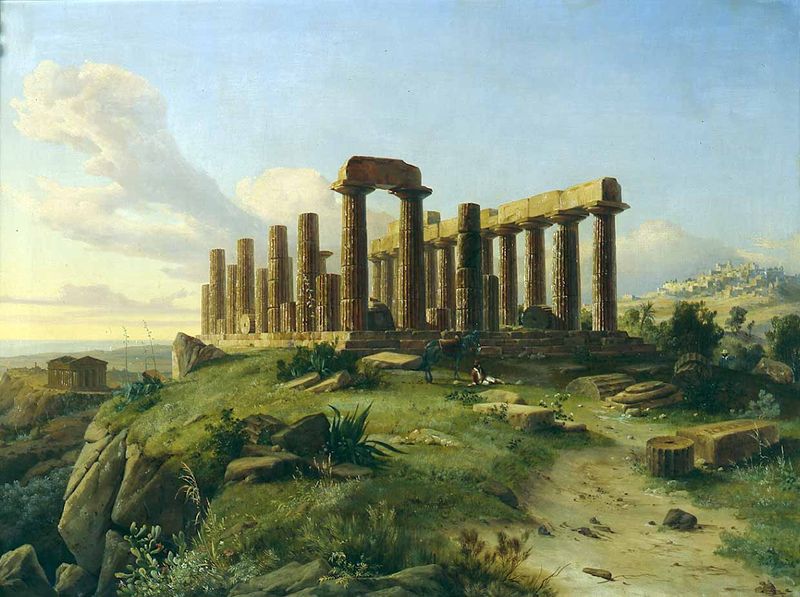
Titel: Der Heratempel bei Agrigento in Sizilien
Künstler: August Wilhelm Julius Ahlborn
Standort: Karlsruhe
Institution: Staatliche Kunsthalle Karlsruhe
Schlagwörter: baum, berg, blau, felsen, gemälde, himmel, mann, meer, schatten, weiß, wolken, bäume, gelb, grün, landschaft, menschen, sand, sitzen, stadt, abend, blumen, braun, bunt, frau, hell, hintergrund, hut, hüte, licht, marmor, männer, nase, profil, säule, säulen, ausblick, gebäude, gras, haus, rasen, schloss, tier, tiere, weg, wiese, wolke, malerei, architektur, arm, augen, gesicht, mensch, sockel, stein, steine, tragen, bild, porträt, wache, öl, ebene, einsamkeit, feld, ferne, gräser, horizont, häuser, hügel, natur, weite, busch, büsche, gebüsch, pfad, sonne, sträucher, boden, sitzend, decke, personen, pflanzen, tal, anhöhe, esel, oval, pferd, reiter, kanneliert, reiten, sattel, küste, schrift, sommer, ruhe, ansicht, italien, süden, vedute, zwei, abhang, berge, fels, gebirge, gipfel, hang, dorf, giebel, farbe, vegetation, schlucht, steil, hügellandschaft, pause, picknick, rast, romantik, ölgemälde, krieg, querformat, treppe, treppen, trümmer, arch, arches, architecture, blue, column, columns, people, steps, white, black, green, painting, woken, two, palme, stufen, grass, klippe, foto, ortschaft, verfall, stümpfe, reste, ruine, antike, palast, abgrund, agaven, stich, ruinen, trommel, altar, architrav, kapitelle, pantheon, rom, kapitell, fragment, römer, kaputt, quader, blauer himmel, lanschaft, ionisch, antik, griechen, götter, cliff, cloud, clouds, greek, griechenland, man, rocks, roman, sky, stone, reise, wanderer, griechisch, mythos, background, field, hill, landscape, water, landscahft, village, grad, siedlung, zerstört, agave, kaktus, felsbrocken, kanneluren, tempel, brocken, path, plants, basis, dorisch, arkadien, postament, block, kräuter, klassik, hirte, schäfer, ruin, ruins, rasten, steinplatten, artemis, verfallen, römisch, athen, klassisch, kapitel, happy, marble, mittelmeer, gebälk, akropolis, parthenon, sizilien, felseb, bauwerk, city, day, ancient, leaves, tympanon, lasten, zerfallen, rome, temple, dorica, metopen, archäologie, steinblöcke, kaneluren, teile, saulen, kannelur, peripteros, pizza, reittier, blöcke, jakce, foreground, horse, trommeln, antiquity, agrigent, paestum, tempelruine, überreste, coulds, altertum, süd, runie, stones, kampanien, woklen, tonnen, liucht, fantasielandschaft, säulentrommel, broken, greece, steinbrocken, bruchstücke, süule, süditalien, donkey, campania, grasshalme, distant, tragtier, temel, r, 19. jahrhundert, 18. jahrhundert, romen, telpel, pillars, antike landschaft, grasshalm, italianismus, südich, säuilen, bergstadt, erre, himmewolken, trommelstücke, hochflaeche, neutr, vergessenheit, kanneluren#, scenic, vergänglichkeit, habhan, altertm, wolöken, griechenland antike, tempel klassisch, tempel ganz, godness, ruines, acropolis, second, bassai, ruinspillars, runs, etempel, griechenland#, monoment